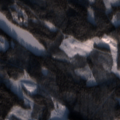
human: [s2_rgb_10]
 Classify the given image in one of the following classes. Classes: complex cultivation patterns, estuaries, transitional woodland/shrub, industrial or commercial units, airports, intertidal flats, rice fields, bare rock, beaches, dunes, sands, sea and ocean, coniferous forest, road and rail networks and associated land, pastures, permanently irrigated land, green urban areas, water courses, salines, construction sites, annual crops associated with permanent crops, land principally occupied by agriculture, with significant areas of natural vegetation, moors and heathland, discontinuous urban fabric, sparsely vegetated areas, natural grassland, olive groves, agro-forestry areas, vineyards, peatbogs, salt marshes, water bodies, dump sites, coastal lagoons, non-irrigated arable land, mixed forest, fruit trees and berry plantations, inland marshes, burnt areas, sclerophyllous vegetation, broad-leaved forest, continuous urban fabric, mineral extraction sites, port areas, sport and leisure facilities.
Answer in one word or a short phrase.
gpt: coniferous forest, mixed forest, transitional woodland/shrub